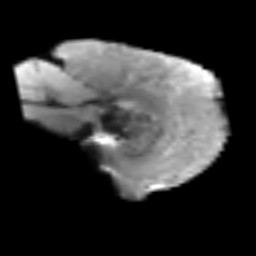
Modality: T2w
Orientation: sagittal
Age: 67
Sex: male
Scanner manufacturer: siemens
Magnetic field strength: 3 T
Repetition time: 3.2 s
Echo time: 0.081 s